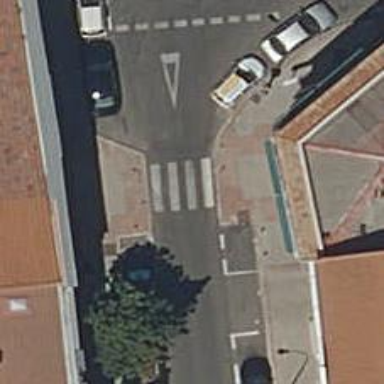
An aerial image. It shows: Uncontrolled crossing on the road.